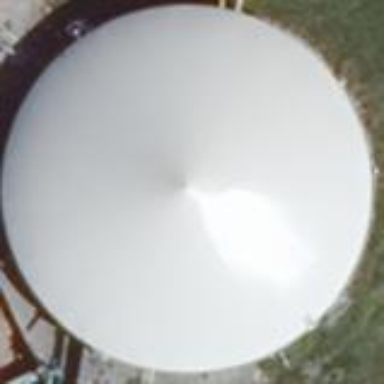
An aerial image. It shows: Digester building with dome-shaped roof.